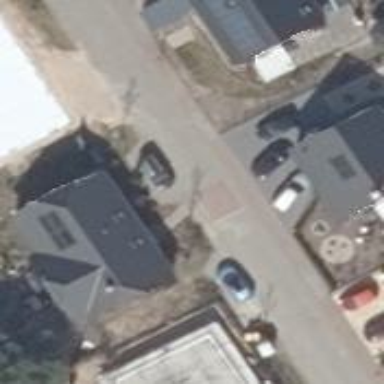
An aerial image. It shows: Traffic calming table.